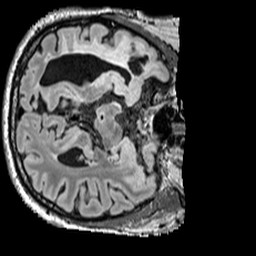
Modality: FLAIR
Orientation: axial
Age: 43
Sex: male
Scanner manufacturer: siemens
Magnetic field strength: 3 T
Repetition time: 5 s
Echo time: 0.387 s